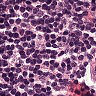
Metastatic tissue present: no